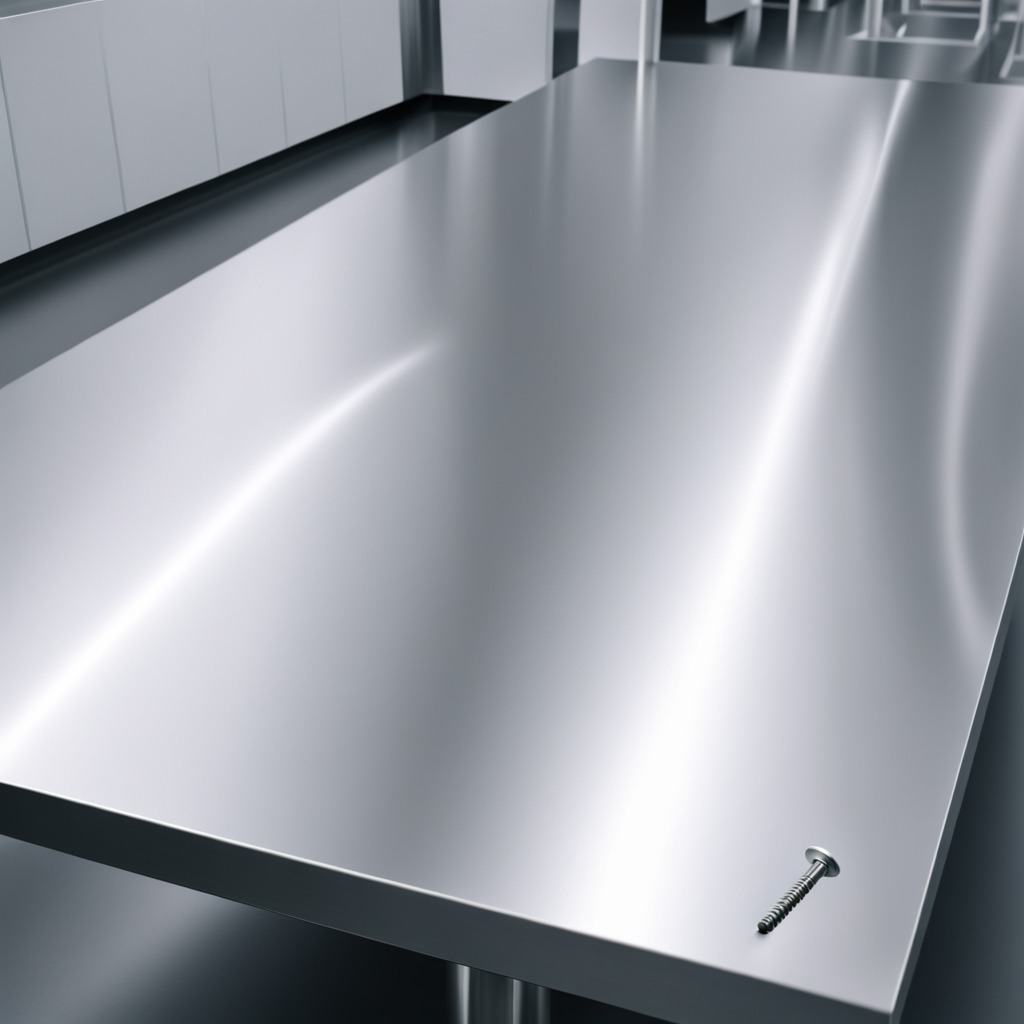
A metal screw is lying on the stainless steel table in a high-end prototyping lab.